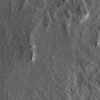
Atmospheric dust classification: not_dusty